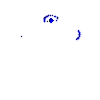
Particle: kaon